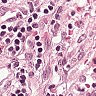
Metastatic tissue present: no